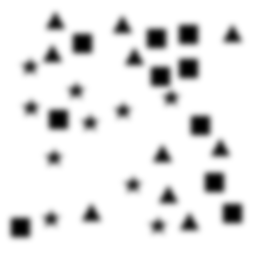
Squares: 10
Triangles: 10
Stars: 10
Total shapes: 30